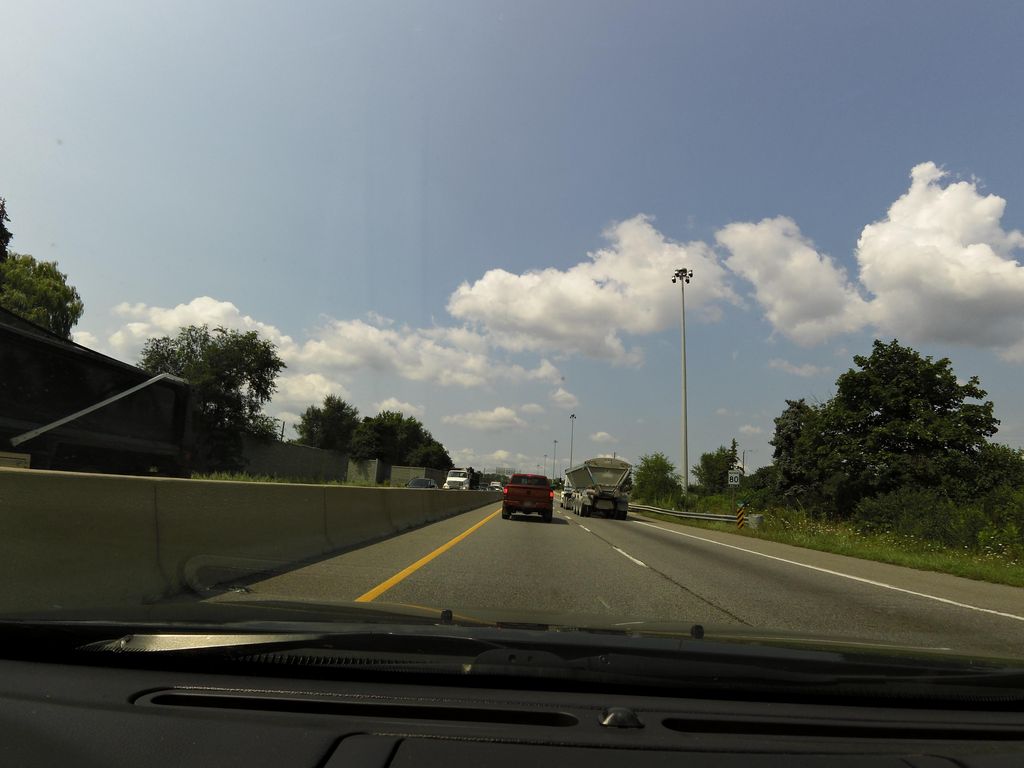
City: hamilton